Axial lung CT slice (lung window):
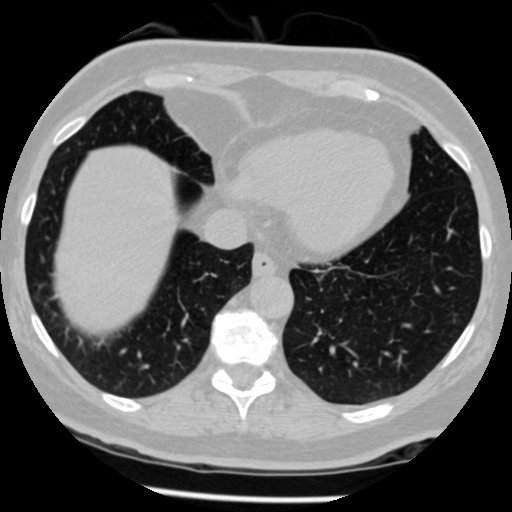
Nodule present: no